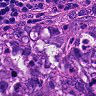
Metastatic tissue present: yes